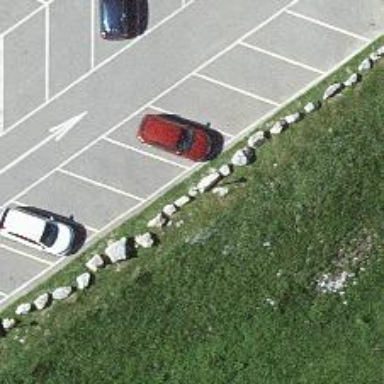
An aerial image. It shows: Block barrier.